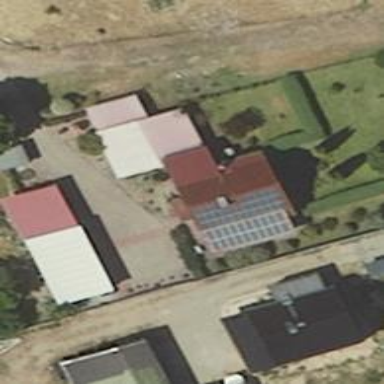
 consisting of solar photovoltaic panels."